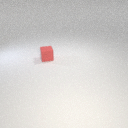
small red rubber cube